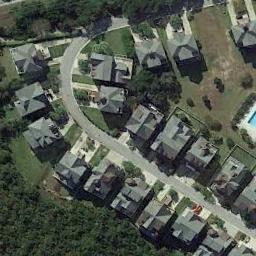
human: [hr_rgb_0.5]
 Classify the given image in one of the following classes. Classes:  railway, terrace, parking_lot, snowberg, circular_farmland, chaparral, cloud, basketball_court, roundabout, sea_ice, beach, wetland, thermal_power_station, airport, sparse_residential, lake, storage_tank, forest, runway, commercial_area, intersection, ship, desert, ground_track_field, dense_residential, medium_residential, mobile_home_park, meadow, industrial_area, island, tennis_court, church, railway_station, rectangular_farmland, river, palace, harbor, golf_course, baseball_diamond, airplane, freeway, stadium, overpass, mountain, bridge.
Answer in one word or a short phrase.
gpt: dense_residential